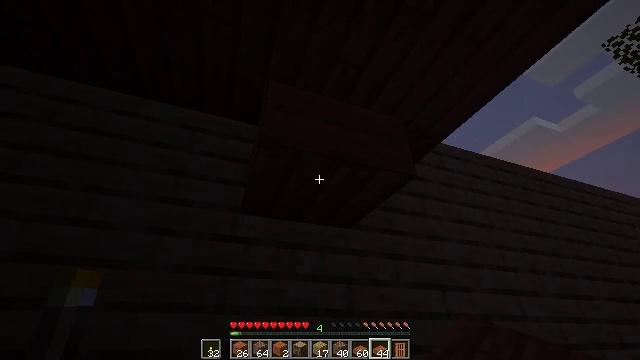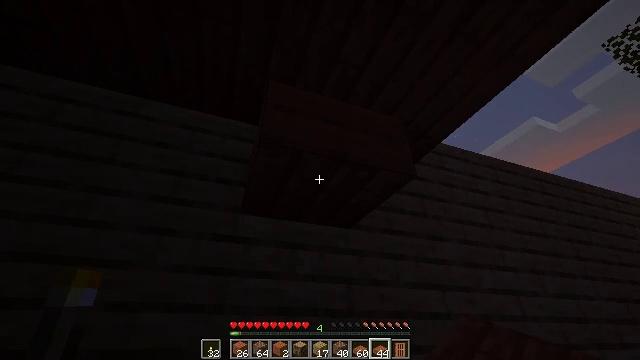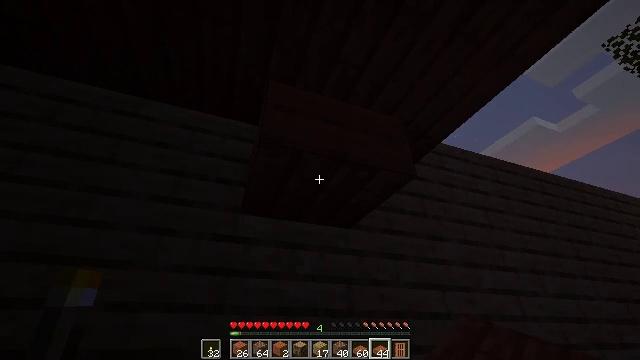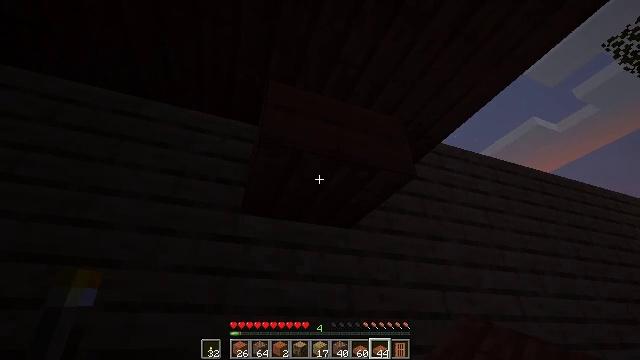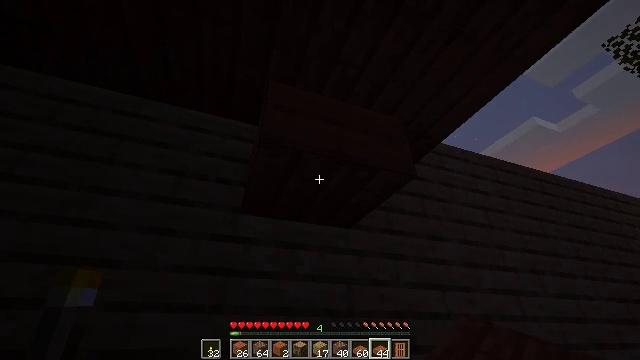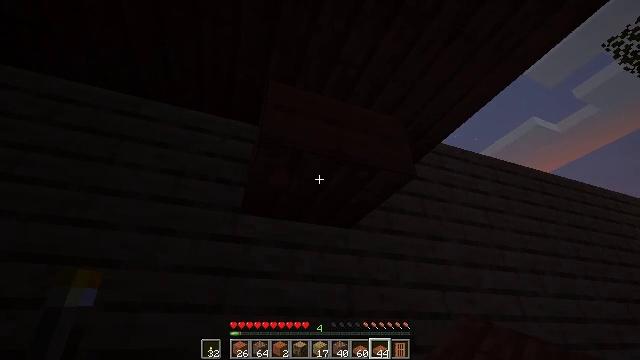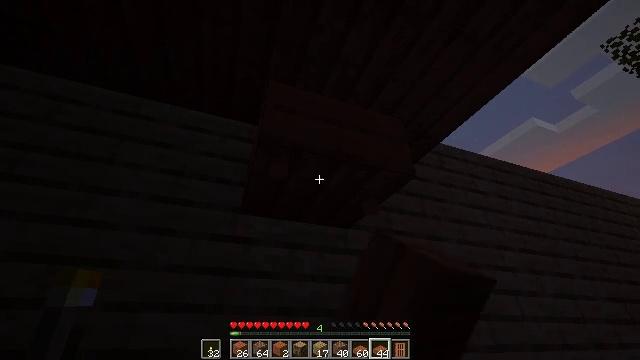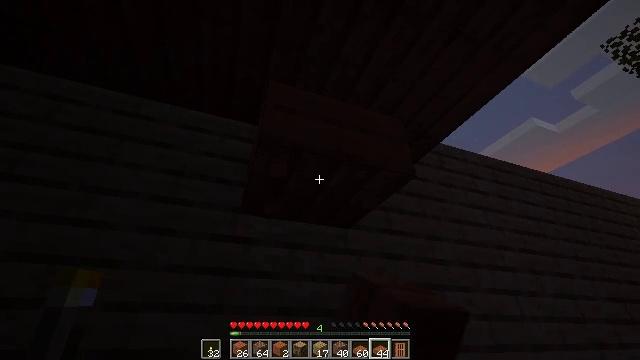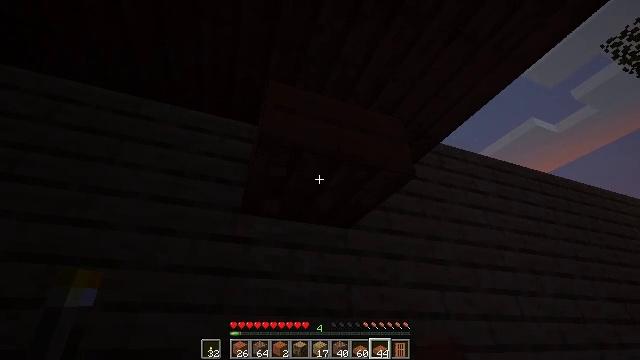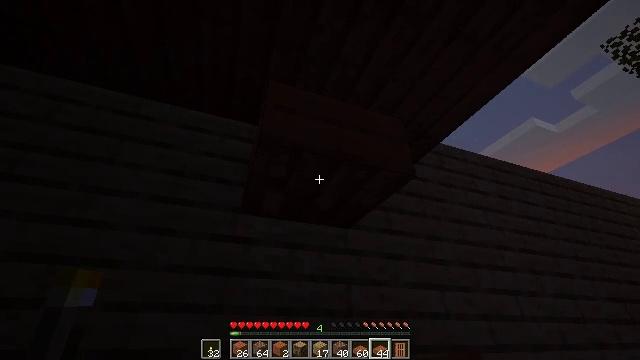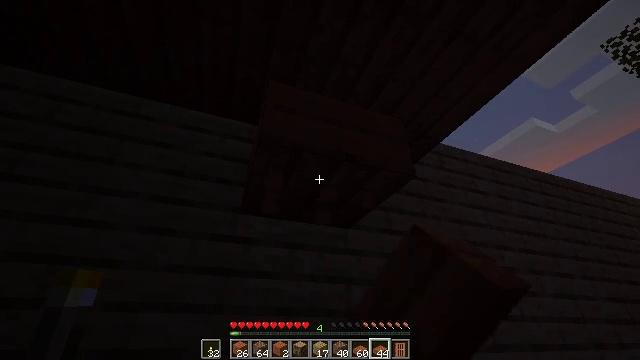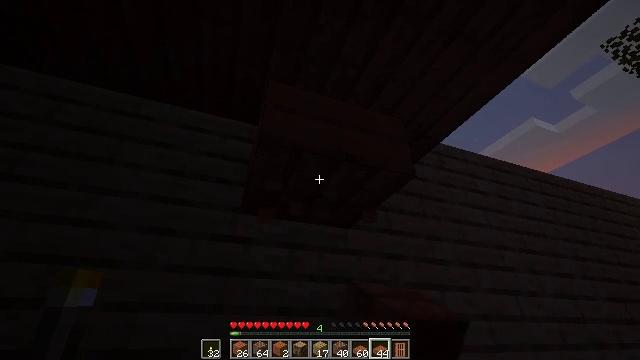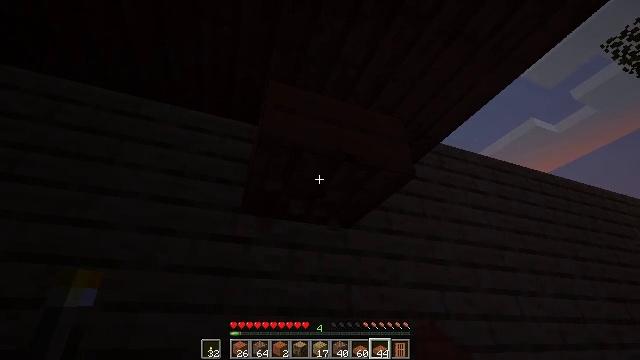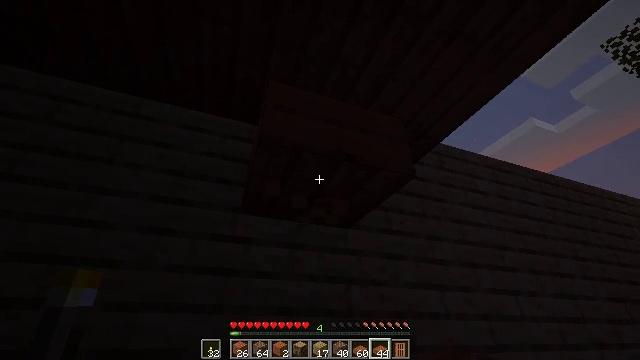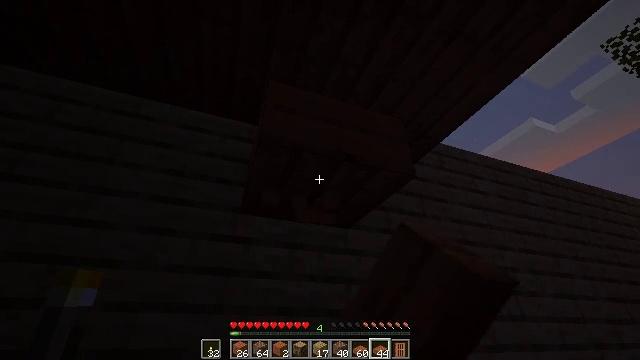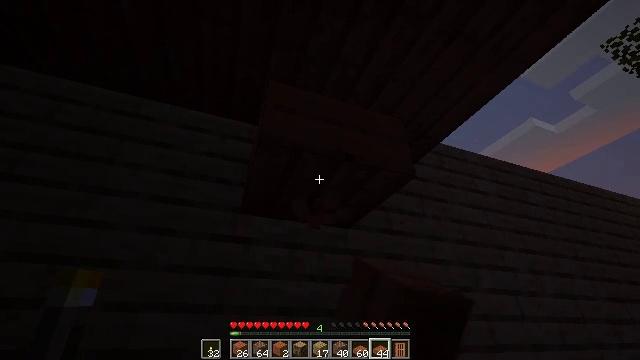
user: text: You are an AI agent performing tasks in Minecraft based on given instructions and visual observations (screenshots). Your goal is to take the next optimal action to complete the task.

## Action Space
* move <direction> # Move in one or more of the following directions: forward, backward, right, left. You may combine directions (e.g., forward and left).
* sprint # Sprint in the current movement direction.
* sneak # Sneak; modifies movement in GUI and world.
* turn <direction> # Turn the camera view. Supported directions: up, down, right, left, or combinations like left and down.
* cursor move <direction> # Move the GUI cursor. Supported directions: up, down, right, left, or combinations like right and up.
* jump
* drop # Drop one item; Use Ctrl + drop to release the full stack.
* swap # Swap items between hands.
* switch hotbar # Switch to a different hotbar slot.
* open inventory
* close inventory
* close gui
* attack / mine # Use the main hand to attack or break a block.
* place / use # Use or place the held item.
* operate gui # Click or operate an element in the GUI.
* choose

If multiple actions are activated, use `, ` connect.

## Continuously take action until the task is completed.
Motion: motion action
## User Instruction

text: Gather the acacia slab.
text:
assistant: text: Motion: no_op
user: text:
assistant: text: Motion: no_op
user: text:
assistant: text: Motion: no_op
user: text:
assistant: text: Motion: no_op
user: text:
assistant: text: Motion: attack / mine
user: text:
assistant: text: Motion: attack / mine
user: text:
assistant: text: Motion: attack / mine
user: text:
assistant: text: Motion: attack / mine
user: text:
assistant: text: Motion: attack / mine
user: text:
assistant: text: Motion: attack / mine
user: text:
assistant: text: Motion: attack / mine
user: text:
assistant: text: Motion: attack / mine
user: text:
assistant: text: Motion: attack / mine
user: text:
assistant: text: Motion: attack / mine
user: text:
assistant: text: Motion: attack / mine
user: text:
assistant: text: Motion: attack / mine
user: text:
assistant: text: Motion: attack / mine
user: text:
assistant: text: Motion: attack / mine
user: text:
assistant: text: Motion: attack / mine
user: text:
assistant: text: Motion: attack / mine
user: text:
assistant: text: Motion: attack / mine
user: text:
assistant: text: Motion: attack / mine
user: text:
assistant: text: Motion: attack / mine
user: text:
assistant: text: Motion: attack / mine
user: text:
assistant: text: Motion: attack / mine
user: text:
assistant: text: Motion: attack / mine
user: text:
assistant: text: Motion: attack / mine
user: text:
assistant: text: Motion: attack / mine
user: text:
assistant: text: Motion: attack / mine
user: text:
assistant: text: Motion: attack / mine